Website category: book
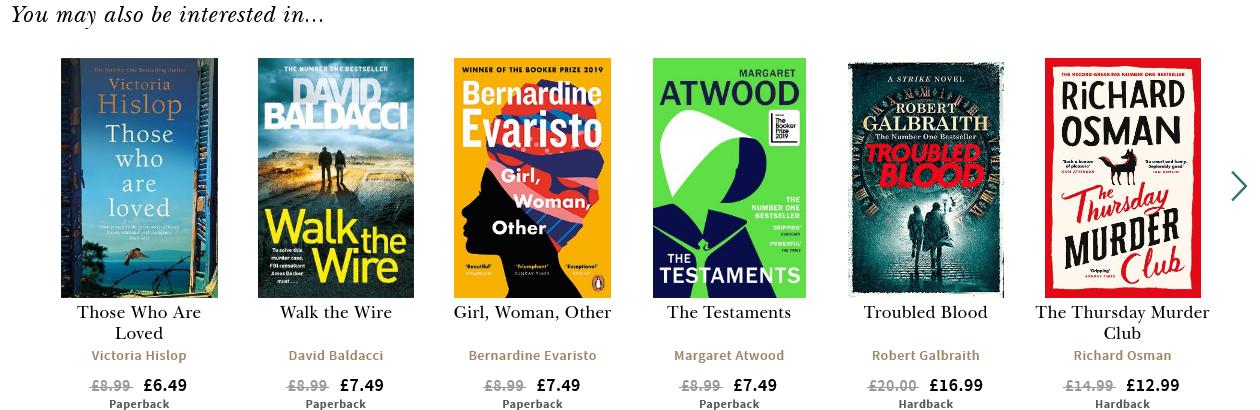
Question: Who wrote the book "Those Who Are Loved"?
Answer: Victoria Hislop

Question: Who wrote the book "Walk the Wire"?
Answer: David Baldacci

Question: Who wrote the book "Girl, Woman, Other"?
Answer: Bernardine Evaristo

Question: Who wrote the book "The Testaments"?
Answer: Margaret Atwood

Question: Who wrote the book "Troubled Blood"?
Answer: Robert Galbraith

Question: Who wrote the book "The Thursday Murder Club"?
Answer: Richard Osman

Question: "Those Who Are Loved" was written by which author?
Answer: Victoria Hislop

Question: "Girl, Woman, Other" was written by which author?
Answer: Bernardine Evaristo

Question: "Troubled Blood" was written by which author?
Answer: Robert Galbraith

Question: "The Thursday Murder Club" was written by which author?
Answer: Richard Osman

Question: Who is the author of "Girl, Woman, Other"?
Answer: Bernardine Evaristo

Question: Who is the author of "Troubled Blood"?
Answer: Robert Galbraith

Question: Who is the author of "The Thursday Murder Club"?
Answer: Richard Osman

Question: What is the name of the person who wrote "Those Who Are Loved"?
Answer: Victoria Hislop

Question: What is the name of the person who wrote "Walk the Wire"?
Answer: David Baldacci

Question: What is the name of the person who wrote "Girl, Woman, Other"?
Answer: Bernardine Evaristo

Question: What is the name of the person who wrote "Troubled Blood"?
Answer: Robert Galbraith

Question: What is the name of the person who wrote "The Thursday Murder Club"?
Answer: Richard Osman

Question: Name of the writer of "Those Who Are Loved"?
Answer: Victoria Hislop

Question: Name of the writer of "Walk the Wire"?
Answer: David Baldacci

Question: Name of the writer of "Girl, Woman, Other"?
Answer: Bernardine Evaristo

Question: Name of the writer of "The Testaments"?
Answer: Margaret Atwood

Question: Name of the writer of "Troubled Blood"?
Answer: Robert Galbraith

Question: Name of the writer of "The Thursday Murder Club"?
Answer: Richard Osman

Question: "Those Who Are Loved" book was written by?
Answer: Victoria Hislop

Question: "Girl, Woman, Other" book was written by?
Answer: Bernardine Evaristo

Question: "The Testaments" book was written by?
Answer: Margaret Atwood

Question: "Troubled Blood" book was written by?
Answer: Robert Galbraith

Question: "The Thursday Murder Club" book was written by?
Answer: Richard Osman

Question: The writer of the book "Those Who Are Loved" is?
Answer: Victoria Hislop

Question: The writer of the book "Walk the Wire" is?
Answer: David Baldacci

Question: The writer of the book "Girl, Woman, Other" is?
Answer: Bernardine Evaristo

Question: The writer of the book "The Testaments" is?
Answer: Margaret Atwood

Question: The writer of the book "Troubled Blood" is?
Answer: Robert Galbraith

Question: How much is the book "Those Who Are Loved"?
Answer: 6.49

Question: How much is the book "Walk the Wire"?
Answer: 7.49

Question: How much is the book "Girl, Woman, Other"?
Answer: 7.49

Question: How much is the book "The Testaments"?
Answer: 7.49

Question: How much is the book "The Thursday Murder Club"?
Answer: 12.99

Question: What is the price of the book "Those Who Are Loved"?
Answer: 6.49

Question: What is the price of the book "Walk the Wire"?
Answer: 7.49

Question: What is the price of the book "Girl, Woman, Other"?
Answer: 7.49

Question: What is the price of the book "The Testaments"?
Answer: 7.49

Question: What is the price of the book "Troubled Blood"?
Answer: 16.99

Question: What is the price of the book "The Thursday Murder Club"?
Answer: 12.99

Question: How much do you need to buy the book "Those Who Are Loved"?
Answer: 6.49

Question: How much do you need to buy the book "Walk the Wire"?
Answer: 7.49

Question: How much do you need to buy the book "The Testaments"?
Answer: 7.49

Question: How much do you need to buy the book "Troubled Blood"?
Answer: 16.99

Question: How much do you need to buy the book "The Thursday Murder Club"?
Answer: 12.99

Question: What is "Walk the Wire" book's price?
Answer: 7.49

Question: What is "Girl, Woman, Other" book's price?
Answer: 7.49

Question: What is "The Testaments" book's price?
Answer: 7.49

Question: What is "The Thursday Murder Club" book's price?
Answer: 12.99

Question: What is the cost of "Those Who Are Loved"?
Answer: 6.49

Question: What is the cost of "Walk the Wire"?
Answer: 7.49

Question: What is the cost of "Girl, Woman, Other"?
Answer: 7.49

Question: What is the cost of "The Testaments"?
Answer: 7.49

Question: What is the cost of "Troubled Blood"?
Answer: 16.99

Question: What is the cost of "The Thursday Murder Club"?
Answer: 12.99

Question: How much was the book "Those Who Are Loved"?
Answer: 6.49

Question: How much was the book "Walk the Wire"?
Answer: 7.49

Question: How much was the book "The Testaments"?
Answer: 7.49

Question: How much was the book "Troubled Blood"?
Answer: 16.99